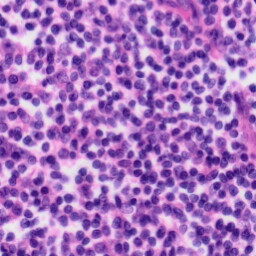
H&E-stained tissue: Tonsil